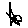
Label: star